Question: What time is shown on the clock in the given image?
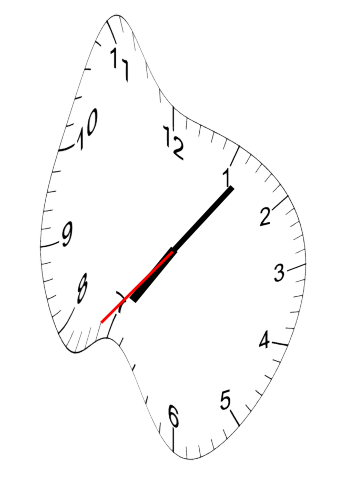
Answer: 07:06:37